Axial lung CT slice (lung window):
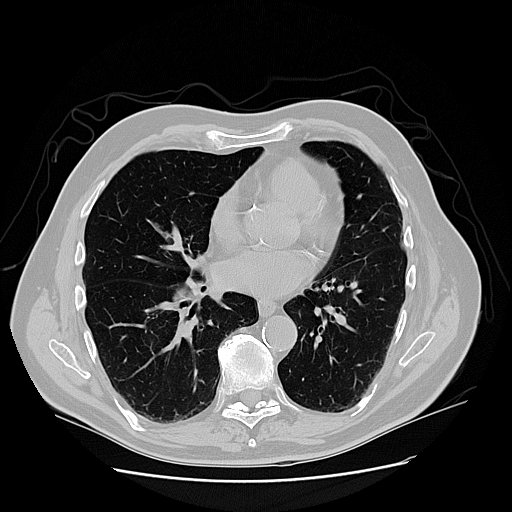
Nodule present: no